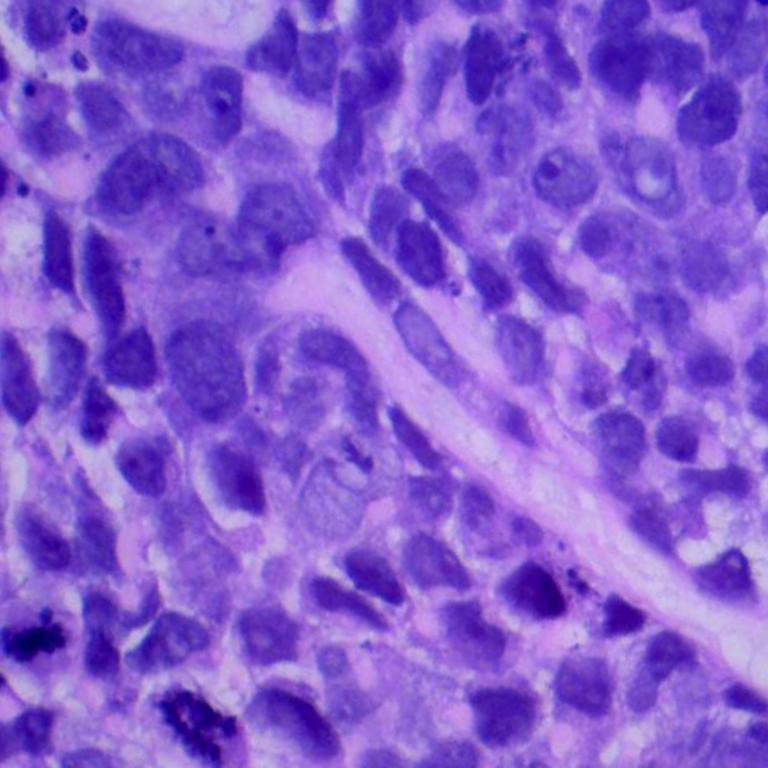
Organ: lung
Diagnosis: squamous carcinomas